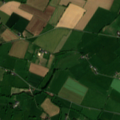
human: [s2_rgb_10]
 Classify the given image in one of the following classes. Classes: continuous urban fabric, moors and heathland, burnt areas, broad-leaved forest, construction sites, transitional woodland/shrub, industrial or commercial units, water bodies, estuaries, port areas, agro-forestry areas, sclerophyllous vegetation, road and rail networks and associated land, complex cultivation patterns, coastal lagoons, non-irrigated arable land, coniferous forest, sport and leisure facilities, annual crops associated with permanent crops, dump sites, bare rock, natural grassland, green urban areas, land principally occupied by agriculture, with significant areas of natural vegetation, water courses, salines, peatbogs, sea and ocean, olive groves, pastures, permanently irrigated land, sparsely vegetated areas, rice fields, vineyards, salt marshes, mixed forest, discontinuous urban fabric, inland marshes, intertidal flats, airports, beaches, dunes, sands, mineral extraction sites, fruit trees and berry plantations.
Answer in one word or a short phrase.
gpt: pastures, complex cultivation patterns